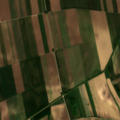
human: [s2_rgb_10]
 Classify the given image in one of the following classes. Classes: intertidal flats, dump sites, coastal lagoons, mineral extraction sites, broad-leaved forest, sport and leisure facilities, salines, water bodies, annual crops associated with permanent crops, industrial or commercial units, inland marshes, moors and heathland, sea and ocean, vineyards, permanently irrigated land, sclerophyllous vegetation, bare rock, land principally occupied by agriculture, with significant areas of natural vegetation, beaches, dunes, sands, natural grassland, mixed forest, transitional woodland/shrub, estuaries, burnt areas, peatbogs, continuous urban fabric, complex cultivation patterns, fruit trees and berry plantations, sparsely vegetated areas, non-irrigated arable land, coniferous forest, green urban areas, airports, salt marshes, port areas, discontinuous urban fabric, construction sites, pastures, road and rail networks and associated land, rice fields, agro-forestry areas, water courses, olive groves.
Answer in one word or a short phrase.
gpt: non-irrigated arable land, vineyards